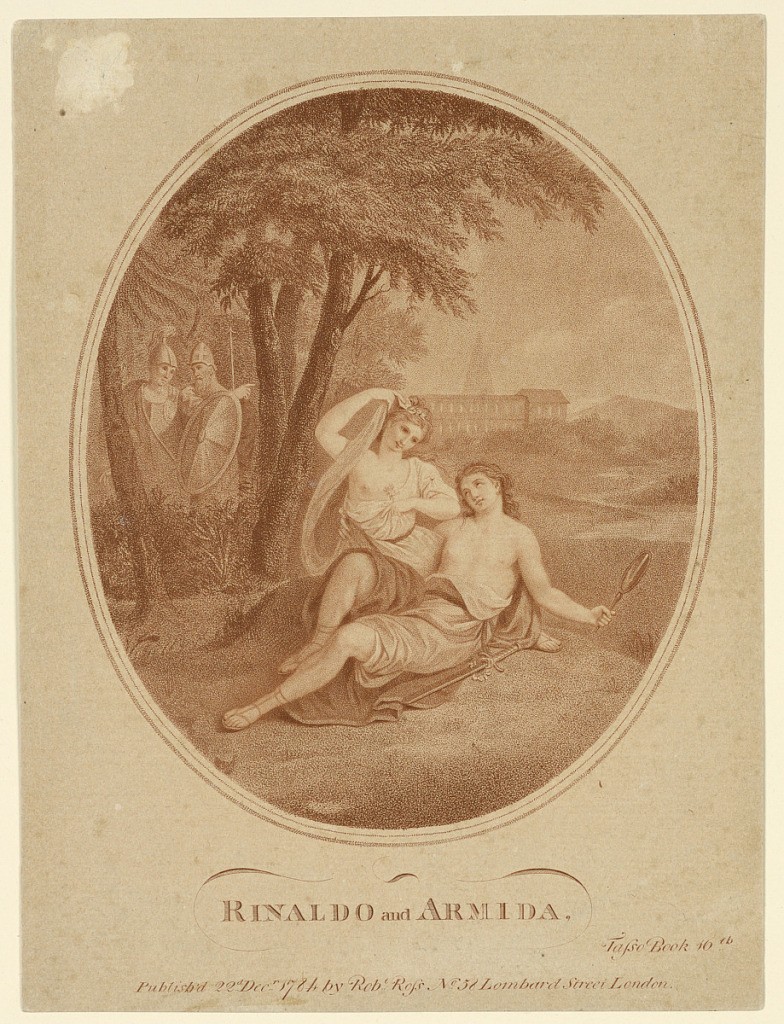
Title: Rinaldo and Armida
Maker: Angelica Kauffmann, Swiss, 1741–1807
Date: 1784
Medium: Stipple engraving in sanguine ink on paper
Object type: Print
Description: Rinaldo reclines in the foreground, with Armida seated beside him. He holds a mirror in his left hand. Two soldiers in background, left.